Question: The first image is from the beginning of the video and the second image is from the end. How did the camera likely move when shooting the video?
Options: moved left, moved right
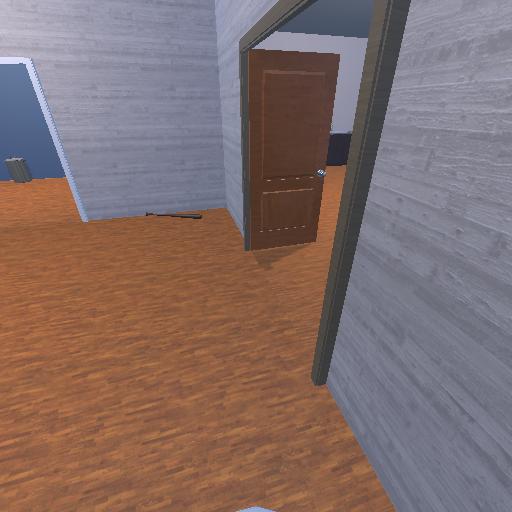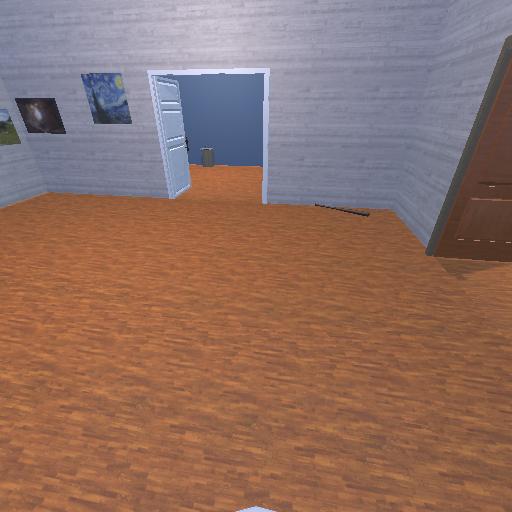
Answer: moved left